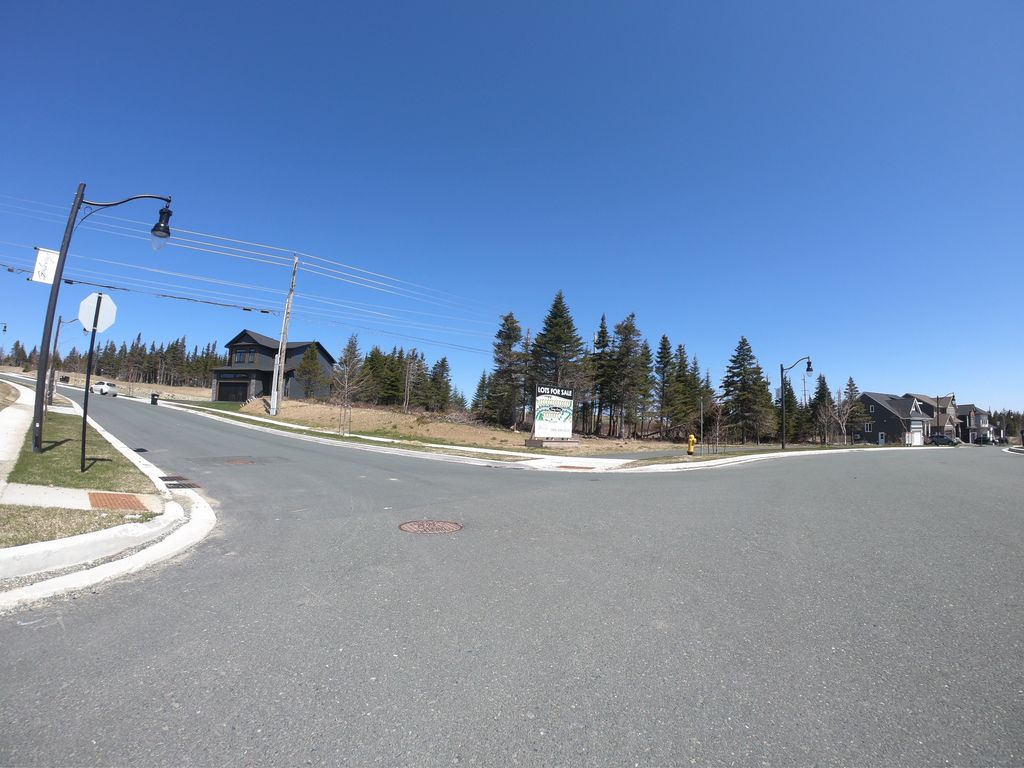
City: st_johns